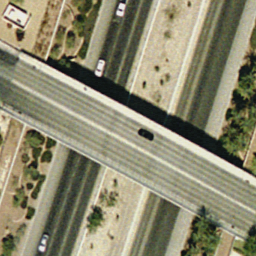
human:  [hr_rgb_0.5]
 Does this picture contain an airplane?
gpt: no